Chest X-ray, AP view. Patient: 31 years old, sex F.
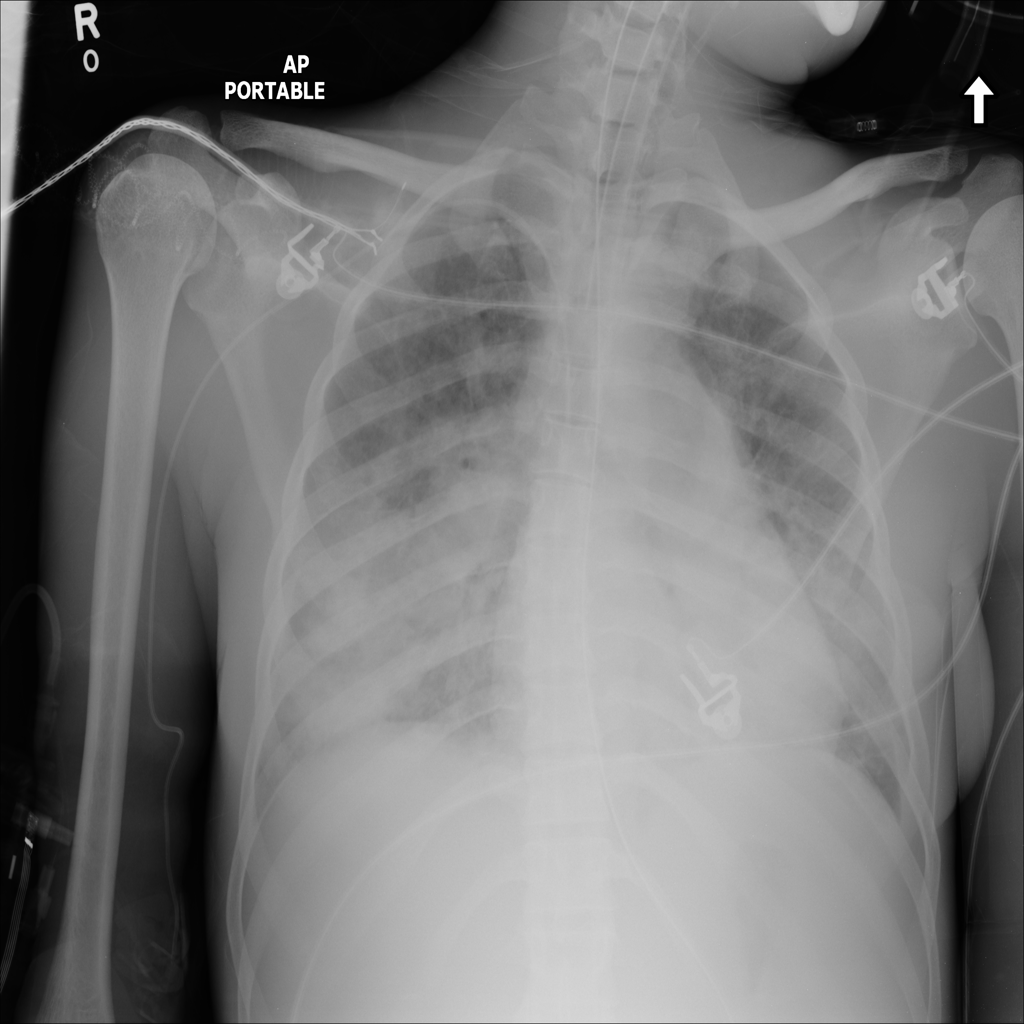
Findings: Infiltration